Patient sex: M
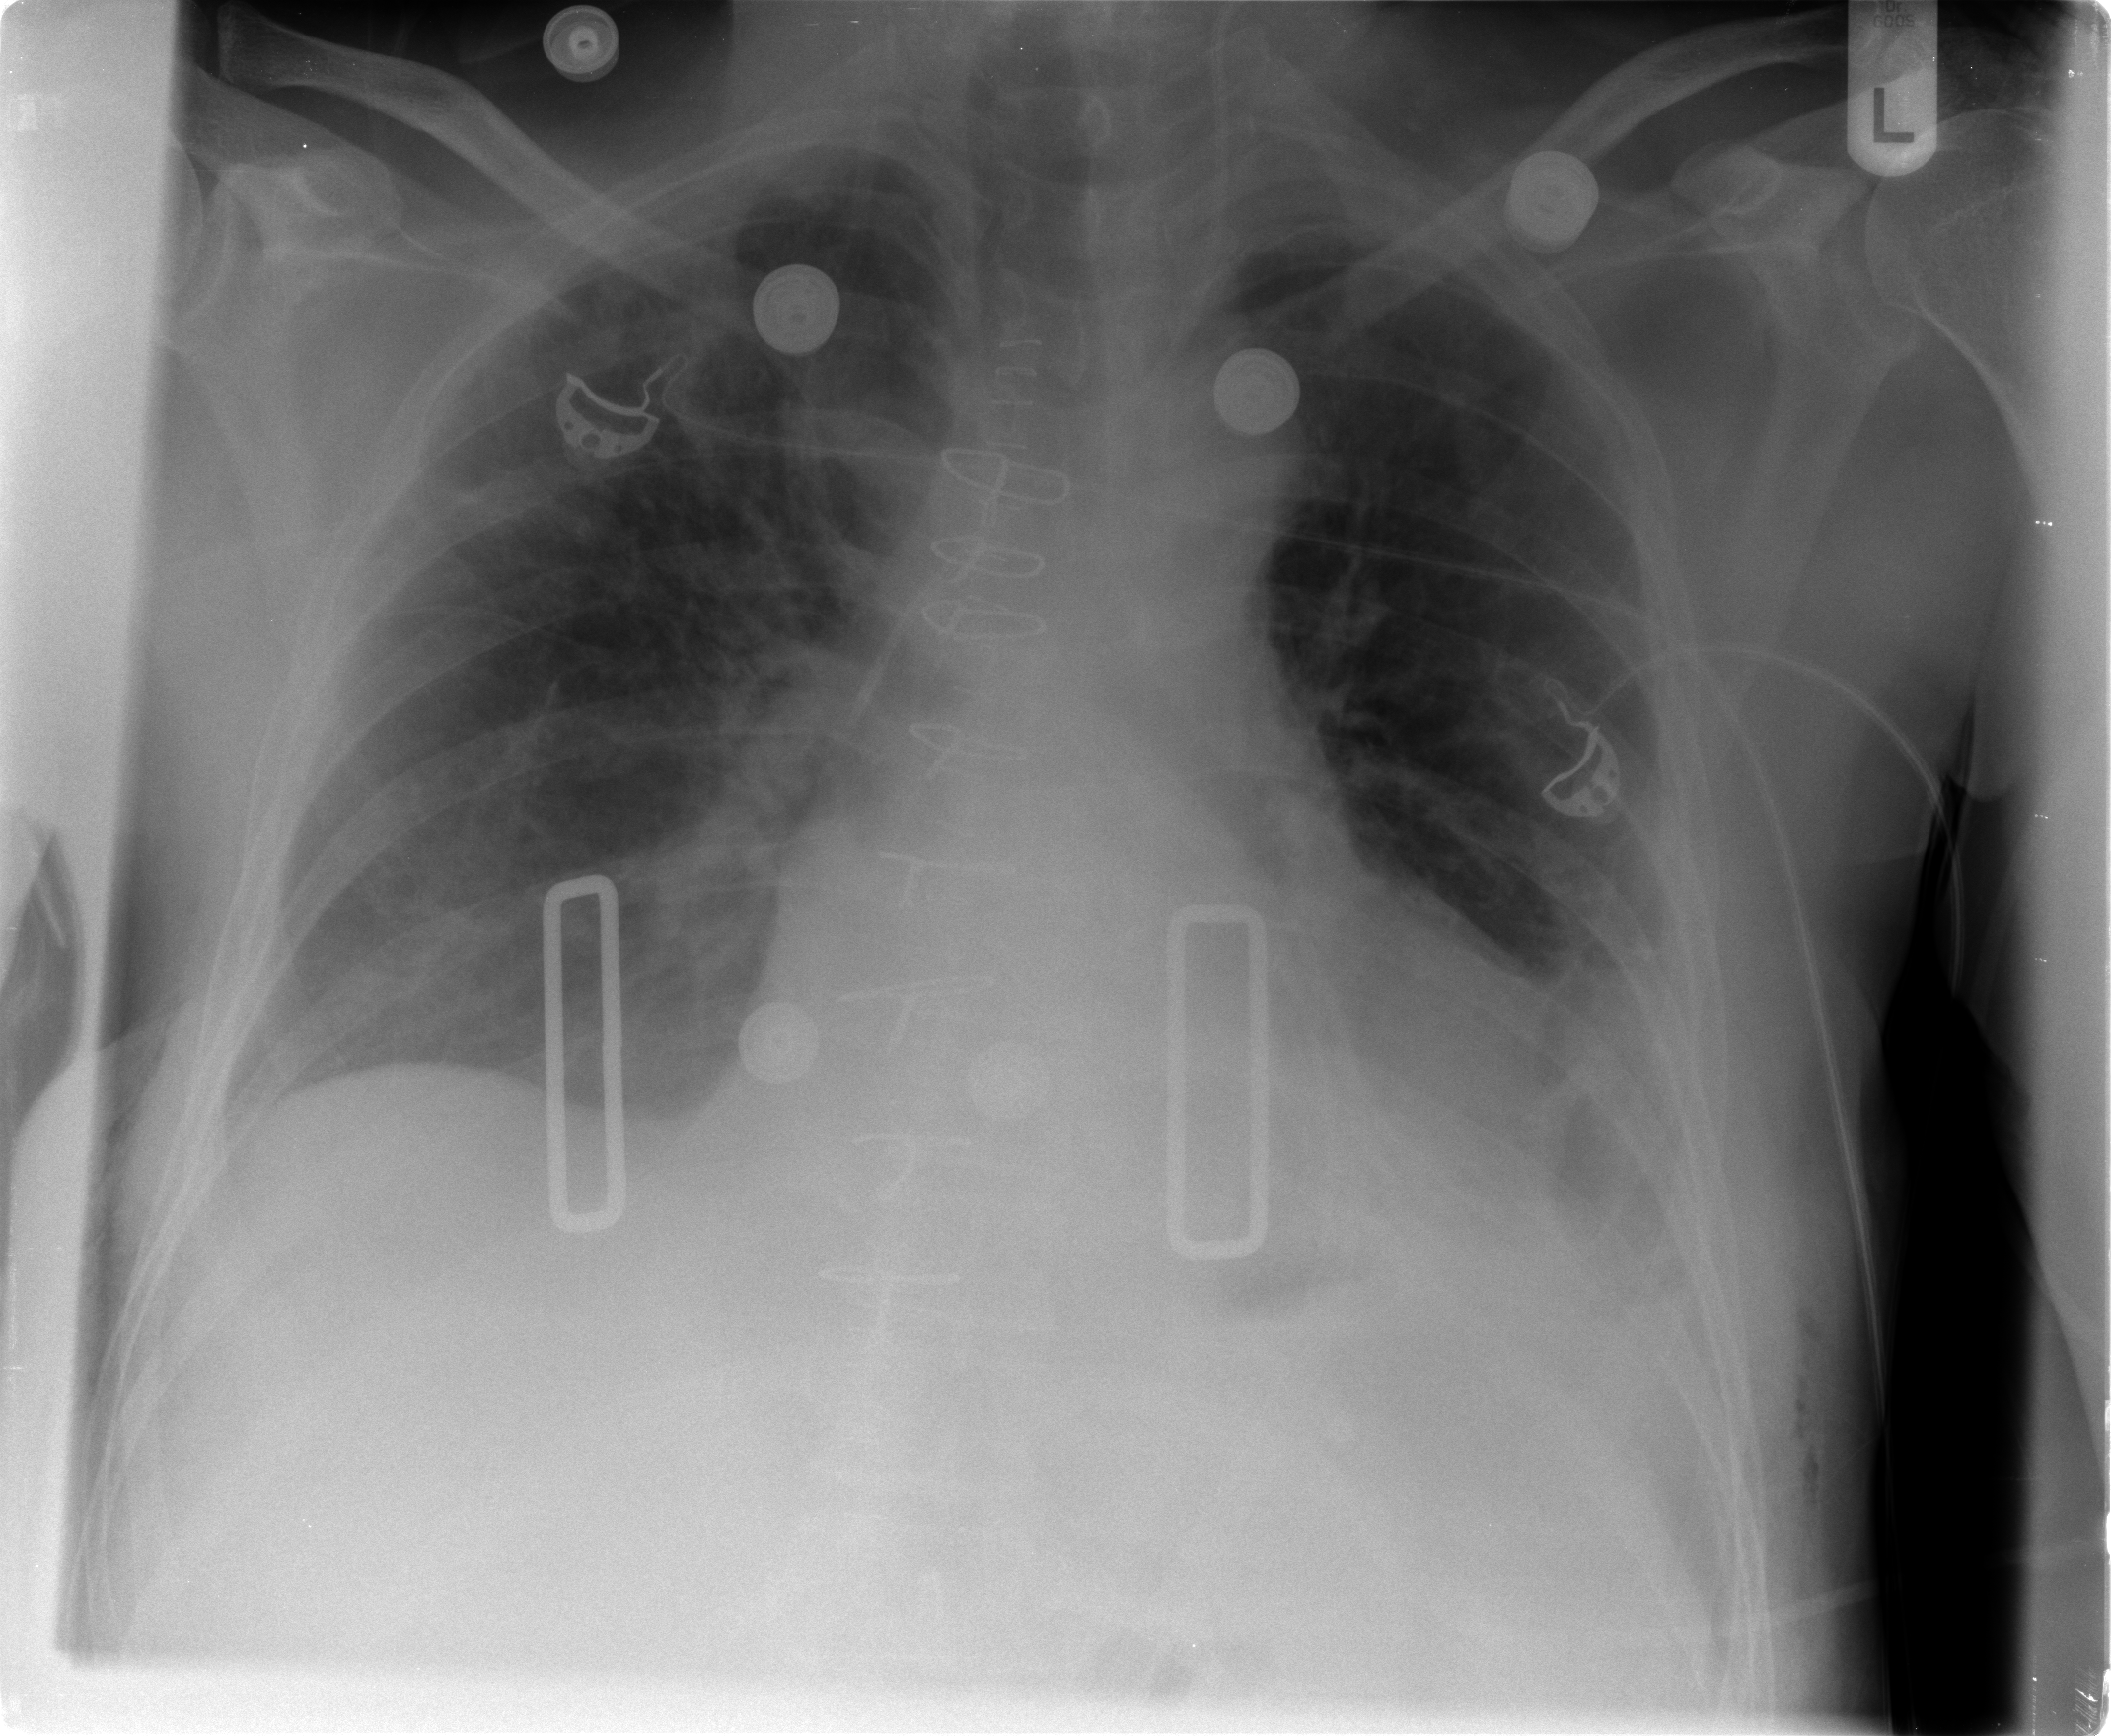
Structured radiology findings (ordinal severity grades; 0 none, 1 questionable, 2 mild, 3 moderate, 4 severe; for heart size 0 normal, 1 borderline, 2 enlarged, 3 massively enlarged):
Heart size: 2
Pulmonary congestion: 2
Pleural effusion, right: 1
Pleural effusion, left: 2
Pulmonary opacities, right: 2
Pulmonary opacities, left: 0
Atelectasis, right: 2
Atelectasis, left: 2